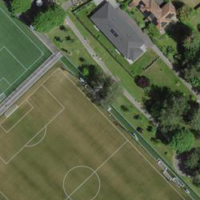
EUNIS habitat code: 53
Species observed at this site:
Lysimachia vulgaris